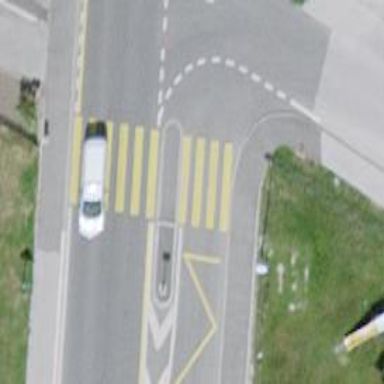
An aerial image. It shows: Zebra crossing on the road.